Question:
Can anyone tell me how to tackle this exception? The debugger is at an exception breakpoint and as you can see there seems to be zero actionable information about the exception. Where did it occur? Pretty sure it's not in my code but I'm at a loss about how to proceed...
Many thanks for any help.
Here's the console contents
-[__NSArrayM objectAtIndex:]: index 0 beyond bounds for empty array'
*** First throw call stack: (0x30ce188f 0x3627e259 0x30c2a9db 0x8d029 0x915c5 0x35723c59 0x35725ee7 0x30cb42ad 0x30c374a5 0x30c3736d 0x36ffb439 0x32917cd5 0x72e4d 0x72de8)
terminate called throwing an exception
Here's the backtrace
thread #1: tid = 0x1c03, 0x3627e238 libobjc.A.dylib'objc_exception_throw, stop reason = breakpoint 1.1
frame #0: 0x3627e238 libobjc.A.dylib'objc_exception_throw
frame #1: 0x30c2a9da CoreFoundation'-[__NSArrayM objectAtIndex:] + 270
Here's the backtrace using the main() approach
2012-08-31 10:27:21.489 <>[820:707] Uncaught exception *** -[__NSArrayM objectAtIndex:]: index 0 beyond bounds for empty array
2012-08-31 10:27:32.908 <>[820:707] Stack trace: (
'''
0 CoreFoundation 0x30ce18a7 __exceptionPreprocess + 186
1 libobjc.A.dylib 0x3627e259 objc_exception_throw + 32
2 CoreFoundation 0x30c2a9db -[__NSArrayM objectAtIndex:] + 270
3 <> 0x00050ed1 __55-[SFSummaryCard retrieveAndDisplayFirstImageForString:]_block_invoke_0 + 148
4 <> 0x0005546d __block_global_1 + 40
5 libdispatch.dylib 0x35723c59 _dispatch_call_block_and_release + 12
6 libdispatch.dylib 0x35725ee7 _dispatch_main_queue_callback_4CF$VARIANT$mp + 194
7 CoreFoundation 0x30cb42ad __CFRunLoopRun + 1268
8 CoreFoundation 0x30c374a5 CFRunLoopRunSpecific + 300
9 CoreFoundation 0x30c3736d CFRunLoopRunInMode + 104
10 GraphicsServices 0x36ffb439 GSEventRunModal + 136
11 UIKit 0x32917cd5 UIApplicationMain + 1080
12 <> 0x00036c01 main + 220
13 <> 0x00036b20 start + 40
'''
)
The key element being: retrieveAndDisplayFirstImageForString()
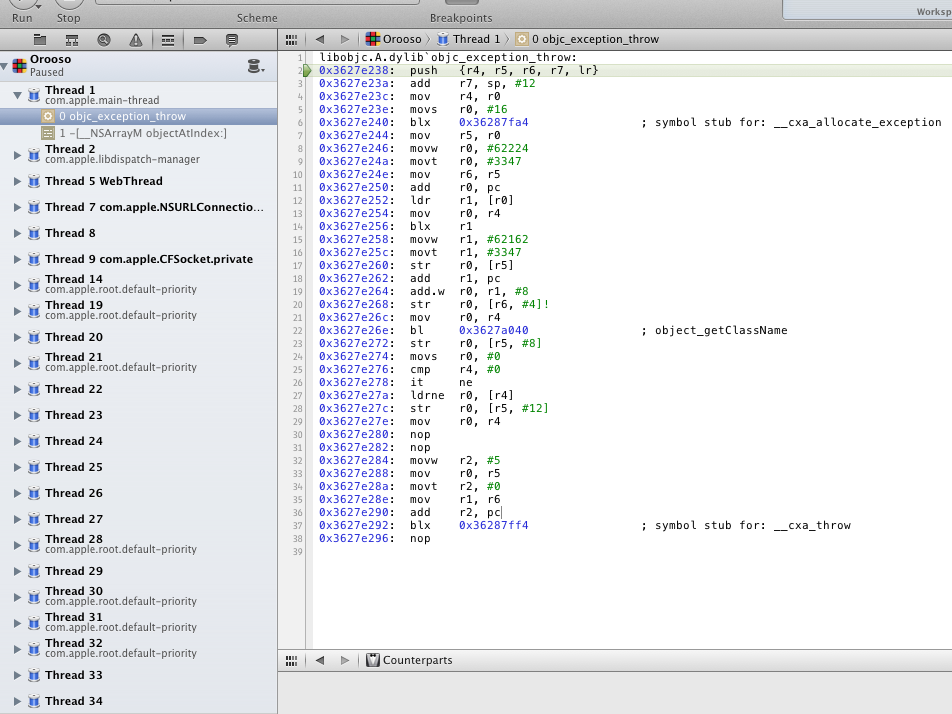
Answer: There is a problem on Xcode 4/iOS 5 that sometimes you don't get the exception traceback in the emulator, due to an apparent bug in the emulator's pseudo OS. The solution is to add an explicit traceback in your 'main', along the lines of
'''
@try {
retVal = UIApplicationMain...
}
@catch (NSException* exception) {
NSLog(@"Uncaught exception %@", exception);
NSLog(@"Stack trace: %@", [exception callStackSymbols]);
}
'''